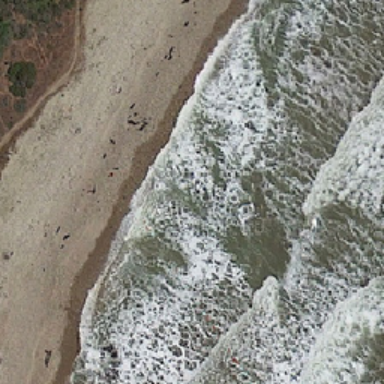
A series of waves surged onto the beach .